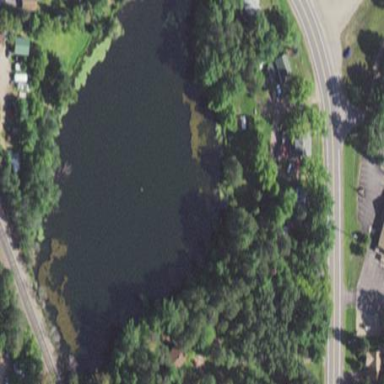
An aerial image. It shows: Pond with natural water.